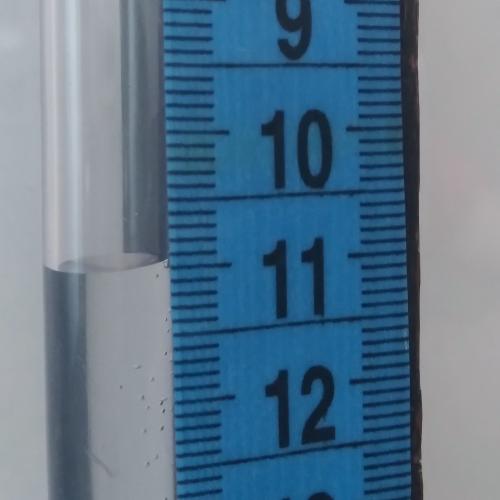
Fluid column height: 10.9 cm